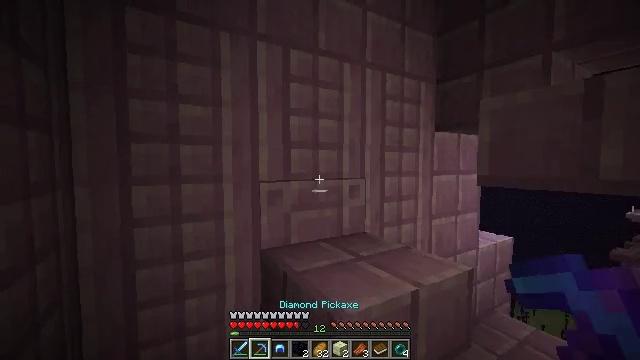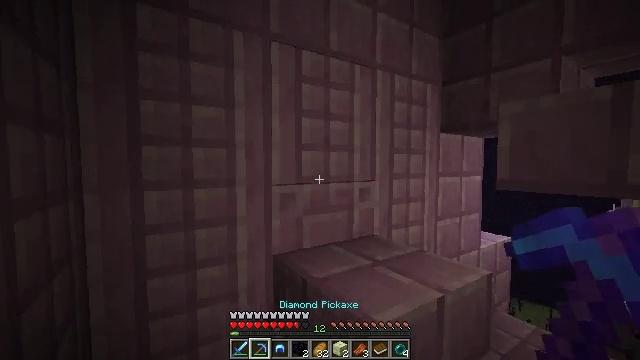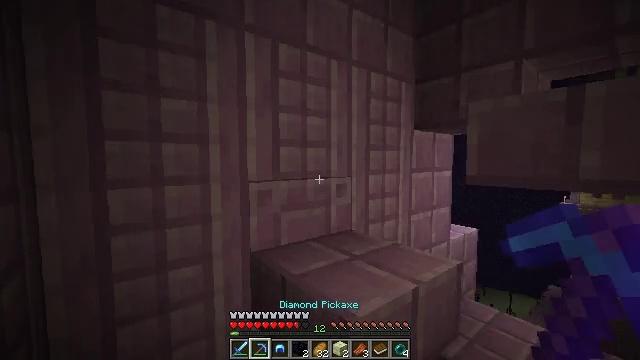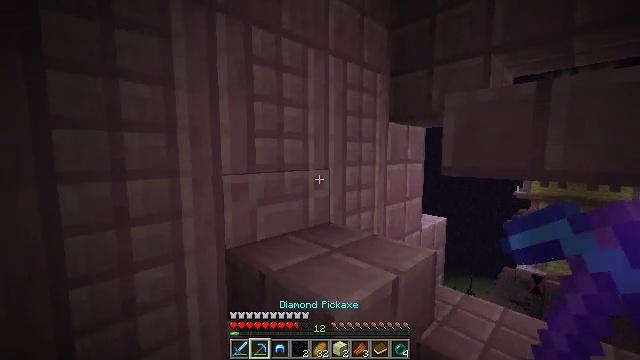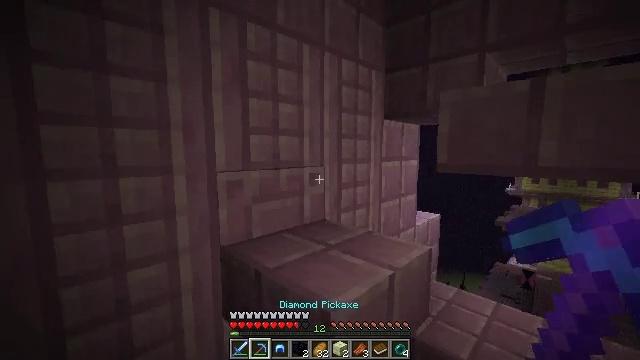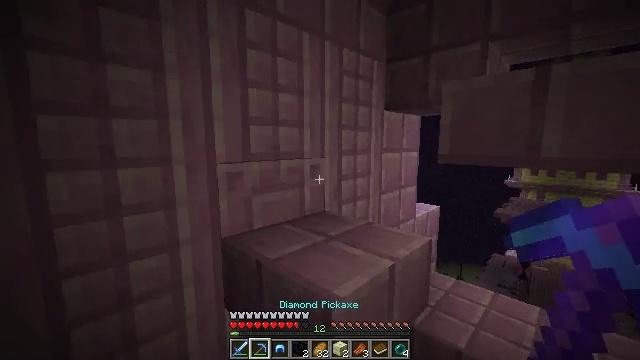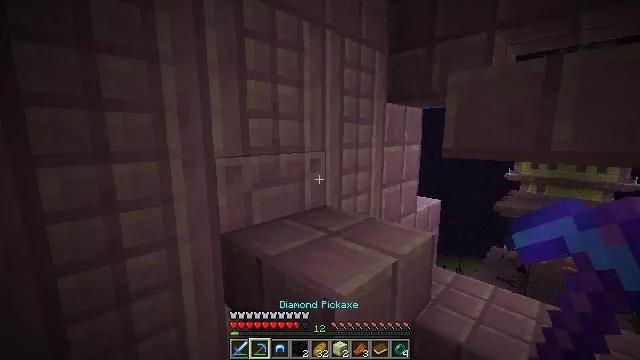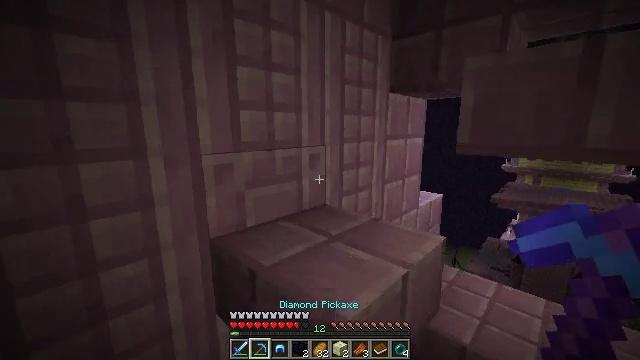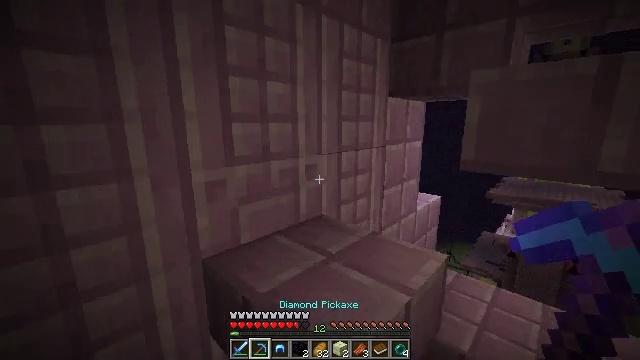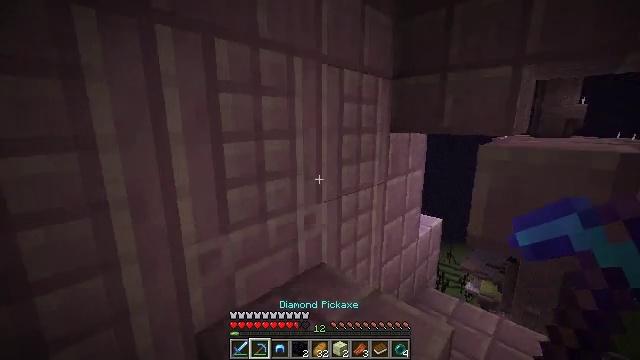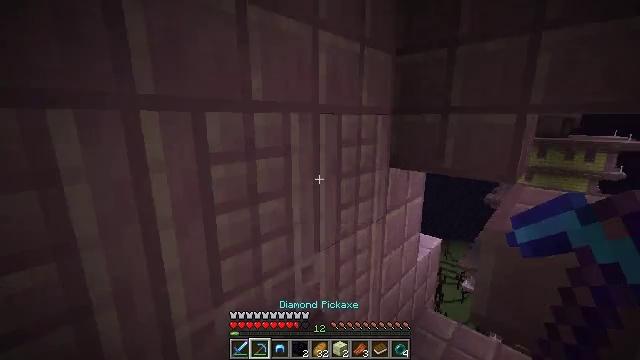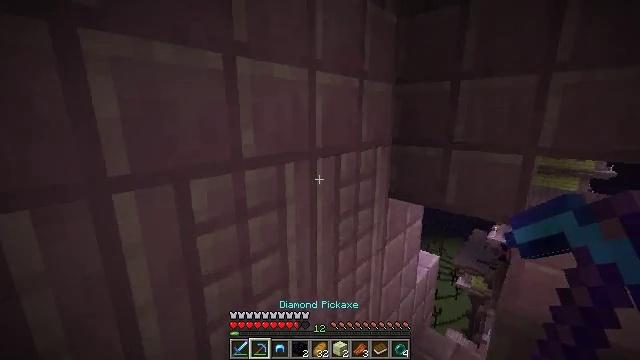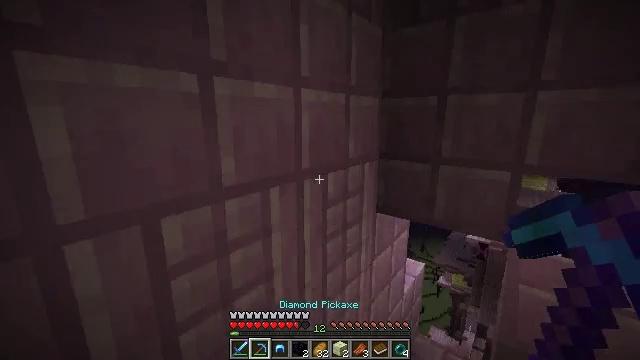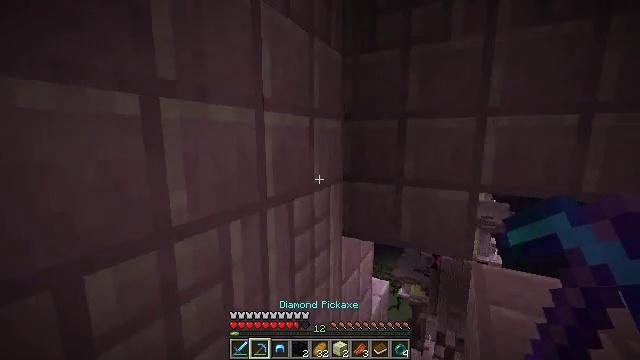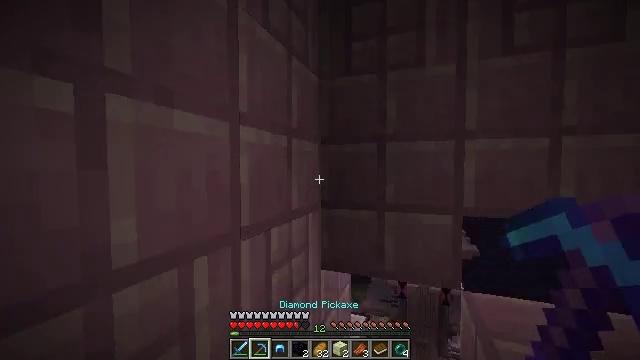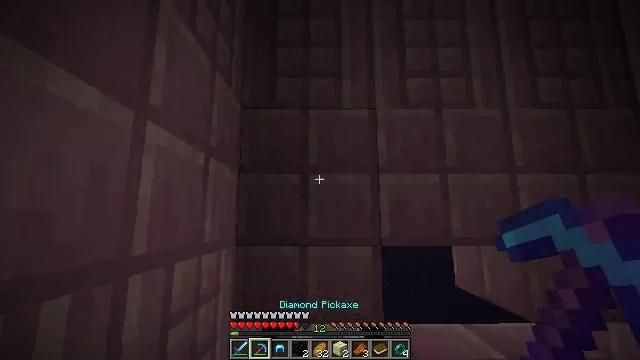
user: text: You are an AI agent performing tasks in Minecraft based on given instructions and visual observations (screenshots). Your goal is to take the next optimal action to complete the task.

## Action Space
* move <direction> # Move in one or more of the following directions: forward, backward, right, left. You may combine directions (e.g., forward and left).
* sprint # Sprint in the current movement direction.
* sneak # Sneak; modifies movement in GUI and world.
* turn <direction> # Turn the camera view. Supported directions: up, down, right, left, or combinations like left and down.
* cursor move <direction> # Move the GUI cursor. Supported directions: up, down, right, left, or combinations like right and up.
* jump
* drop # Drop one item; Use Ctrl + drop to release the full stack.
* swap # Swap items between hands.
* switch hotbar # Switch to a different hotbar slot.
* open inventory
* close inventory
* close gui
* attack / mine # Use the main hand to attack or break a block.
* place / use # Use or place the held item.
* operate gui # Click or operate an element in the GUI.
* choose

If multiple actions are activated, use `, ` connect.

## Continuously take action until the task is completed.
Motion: motion action
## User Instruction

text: Mine the purpur slab in the End city.
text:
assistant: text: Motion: move left, turn right
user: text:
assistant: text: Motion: turn right
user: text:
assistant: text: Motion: turn right and down
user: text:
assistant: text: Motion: turn right
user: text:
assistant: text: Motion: turn down
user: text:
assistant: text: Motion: move forward, turn down
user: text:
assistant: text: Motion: move forward, turn down
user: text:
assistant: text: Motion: move forward, turn down, jump
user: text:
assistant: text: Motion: move forward, jump
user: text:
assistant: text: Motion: move forward, jump
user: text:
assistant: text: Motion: move forward and move left, turn right, jump
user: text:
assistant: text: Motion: move forward and move left, turn right, jump
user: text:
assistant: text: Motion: move forward and move left, turn right and up
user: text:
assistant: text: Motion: move forward and move left, turn right and up
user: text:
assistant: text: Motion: move forward and move left, turn right and up
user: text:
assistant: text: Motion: move forward, turn right and up
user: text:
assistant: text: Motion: turn right and up
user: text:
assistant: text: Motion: turn right and up
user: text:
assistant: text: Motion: turn right and up
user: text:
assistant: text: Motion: no_op
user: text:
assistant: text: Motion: no_op
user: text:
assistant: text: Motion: turn right and up
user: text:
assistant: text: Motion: turn right and up
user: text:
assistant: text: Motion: turn up
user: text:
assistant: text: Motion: turn right and up
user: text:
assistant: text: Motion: no_op
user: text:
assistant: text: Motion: no_op
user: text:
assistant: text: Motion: no_op
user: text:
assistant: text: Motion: turn right and up
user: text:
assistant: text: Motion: turn right and up